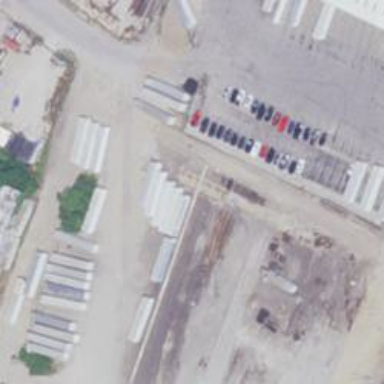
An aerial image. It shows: Disused railway yard.